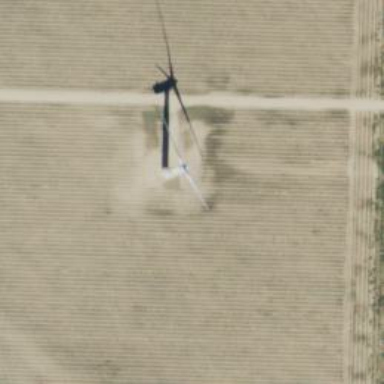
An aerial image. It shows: Wind generator powered by horizontal axis wind turbine.